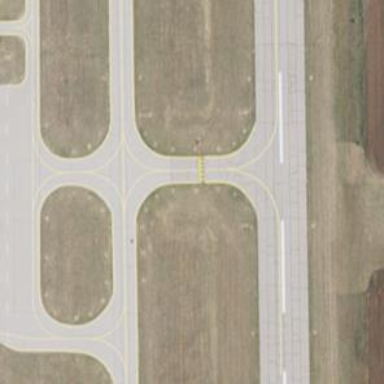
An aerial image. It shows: Image of taxiway at airport.